Aerial crown-view tile of a tropical tree (Barro Colorado Island, Panama), acquired 20241014:
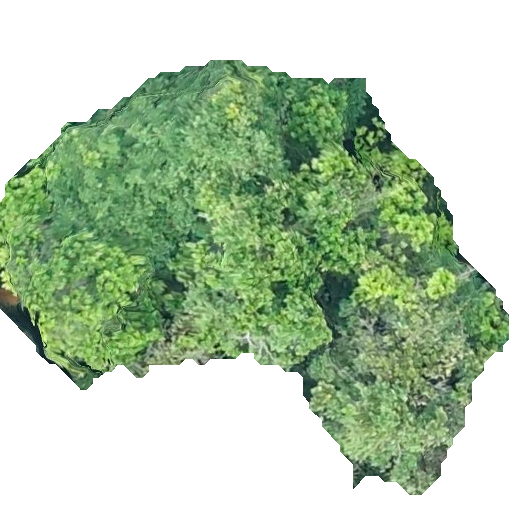
Species: Anacardium excelsum
GBIF accepted scientific name: Anacardium excelsum
Crown area: 209.497 m²